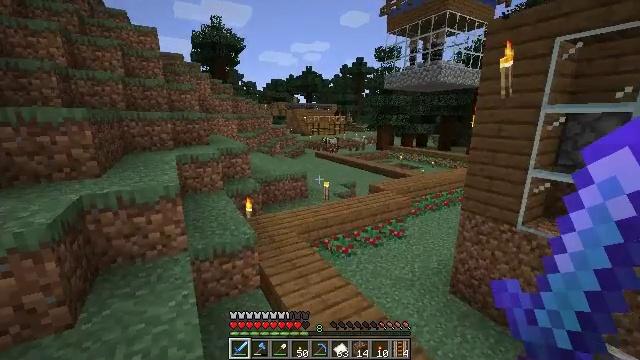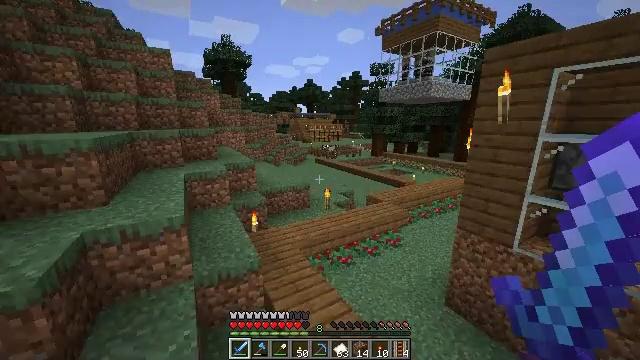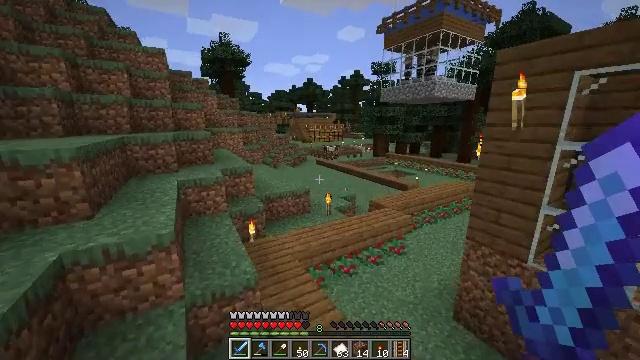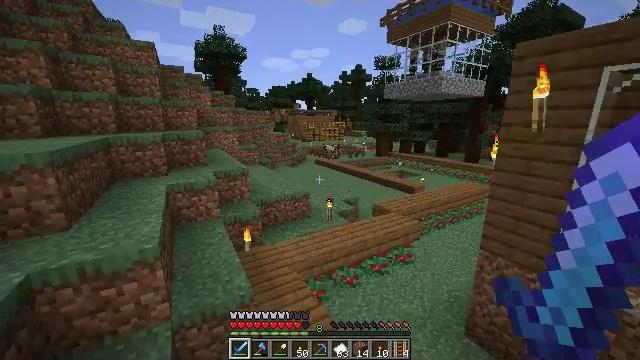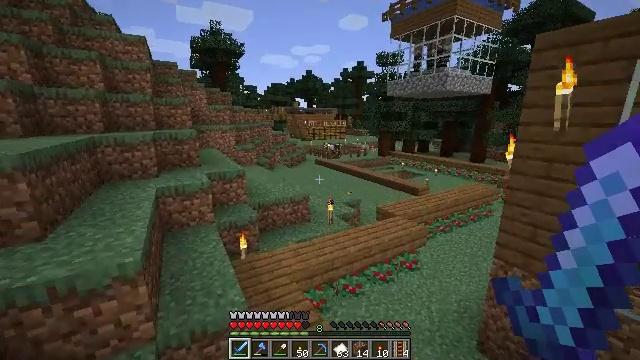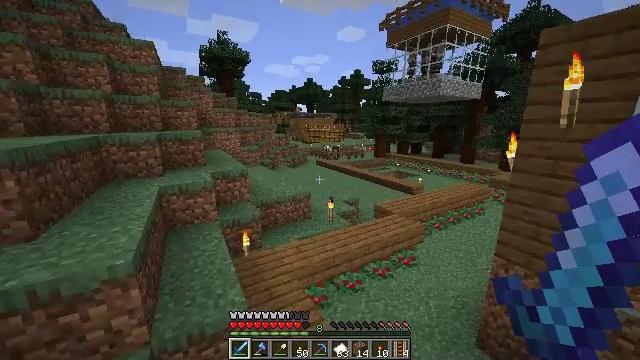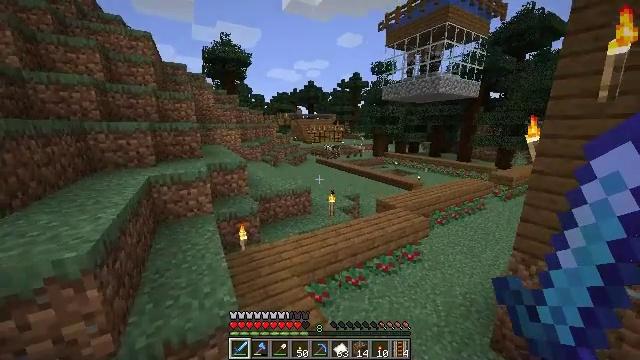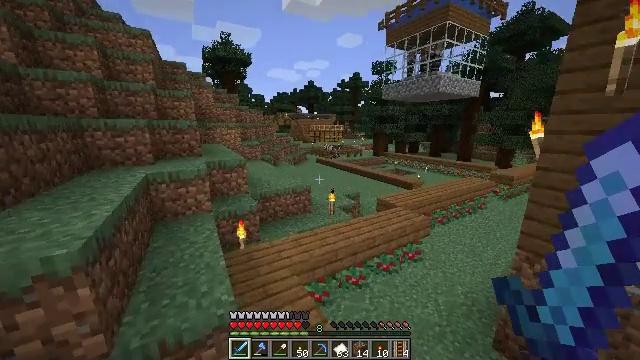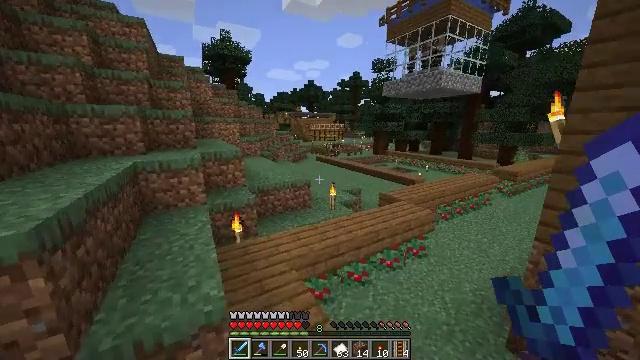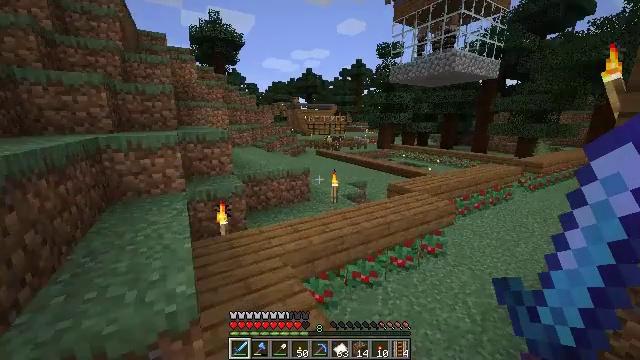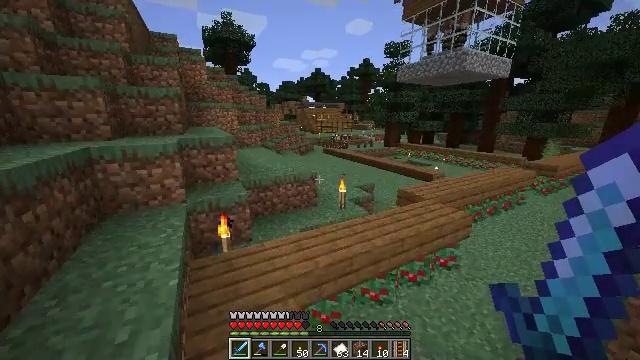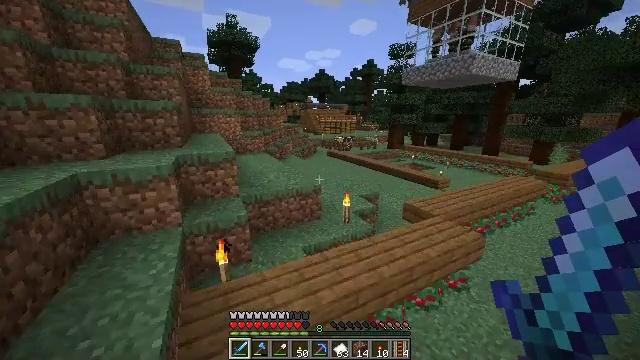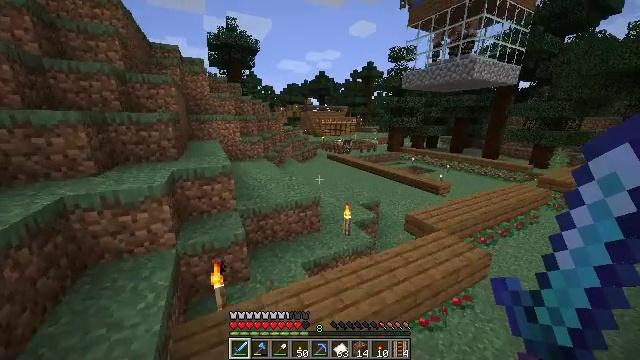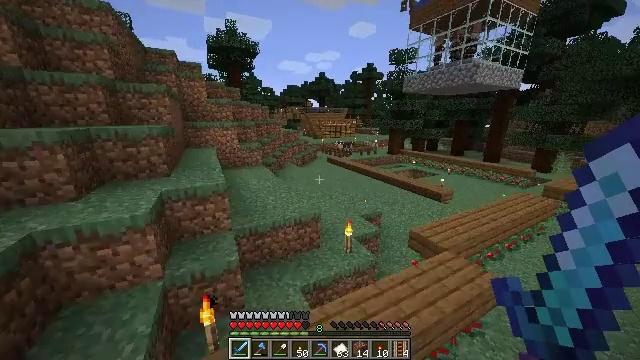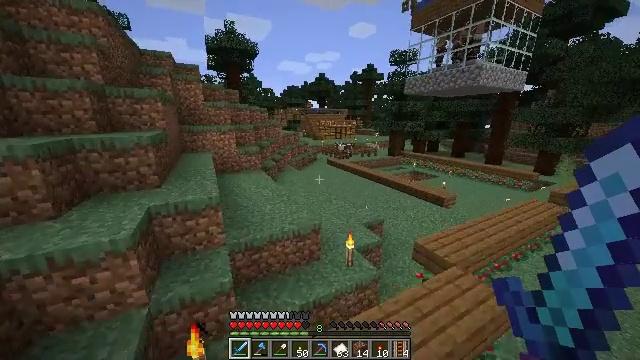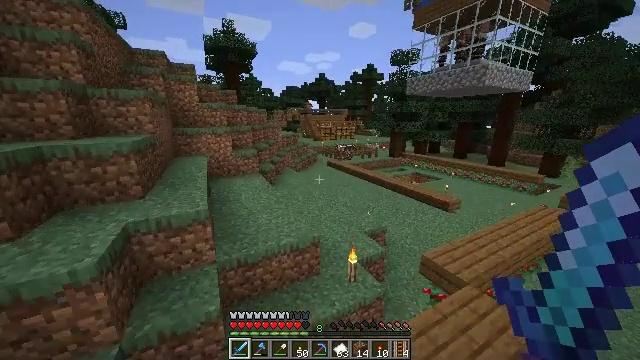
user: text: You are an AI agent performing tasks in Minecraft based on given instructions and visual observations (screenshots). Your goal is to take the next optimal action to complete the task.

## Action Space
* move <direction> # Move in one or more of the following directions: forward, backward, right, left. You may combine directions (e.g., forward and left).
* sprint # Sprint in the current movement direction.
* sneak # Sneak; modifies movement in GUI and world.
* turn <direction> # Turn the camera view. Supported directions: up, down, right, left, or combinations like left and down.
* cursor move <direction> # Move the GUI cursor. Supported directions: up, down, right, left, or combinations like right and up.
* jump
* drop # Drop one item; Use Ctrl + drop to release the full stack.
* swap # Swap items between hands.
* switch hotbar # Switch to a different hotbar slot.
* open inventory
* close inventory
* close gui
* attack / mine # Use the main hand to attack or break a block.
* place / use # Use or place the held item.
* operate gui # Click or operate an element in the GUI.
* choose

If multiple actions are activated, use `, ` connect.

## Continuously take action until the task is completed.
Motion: motion action
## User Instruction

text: Craft a book.
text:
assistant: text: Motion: move forward, jump
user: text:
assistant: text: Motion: move forward, jump
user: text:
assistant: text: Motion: move forward, jump
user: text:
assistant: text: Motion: move forward, jump
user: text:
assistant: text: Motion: move forward, jump
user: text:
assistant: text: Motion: move forward, jump
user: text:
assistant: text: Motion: move forward, jump
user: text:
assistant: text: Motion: move forward, sprint, jump
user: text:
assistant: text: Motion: move forward, sprint, jump
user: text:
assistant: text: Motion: move forward, sprint, turn left and down, jump
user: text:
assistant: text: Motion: move forward, sprint, jump
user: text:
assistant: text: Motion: move forward, sprint, jump
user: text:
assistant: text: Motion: move forward, jump
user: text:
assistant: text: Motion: move forward, jump
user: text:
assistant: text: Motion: move forward, jump
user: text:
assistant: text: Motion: move forward, jump
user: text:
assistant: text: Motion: move forward, jump
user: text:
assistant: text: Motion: move forward, jump
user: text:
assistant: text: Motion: move forward, jump
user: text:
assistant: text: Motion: move forward, jump
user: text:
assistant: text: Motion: move forward, sprint, jump
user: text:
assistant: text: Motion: move forward, sprint, jump
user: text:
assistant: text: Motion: move forward, sprint, jump
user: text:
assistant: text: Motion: move forward, sprint, jump
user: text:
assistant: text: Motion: move forward, sprint, jump
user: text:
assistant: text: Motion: move forward, jump
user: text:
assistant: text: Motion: move forward, jump
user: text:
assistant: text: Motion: move forward, jump
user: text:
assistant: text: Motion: move forward, turn right, jump
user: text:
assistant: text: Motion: move forward, turn right and down, jump